Interaction volume radius: 5 \u00c5
Interaction volume height: 10 \u00c5
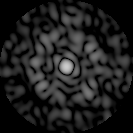
Disorder parameter: 0.6671